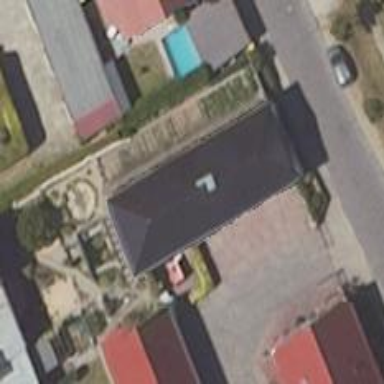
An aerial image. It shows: Shed.